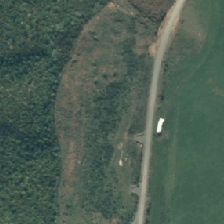
Land cover: grose_broom